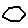
Label: hexagon